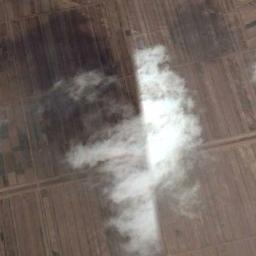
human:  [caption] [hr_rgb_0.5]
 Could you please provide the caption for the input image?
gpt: The white cloud is above bare farmland .

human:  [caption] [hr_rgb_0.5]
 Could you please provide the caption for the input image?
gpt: The cumulus clouds are located above the khaki farmland and the shadow of the clouds is on the farmland .

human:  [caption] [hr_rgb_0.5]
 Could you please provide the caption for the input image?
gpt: A thick white cloud floats on the deep blue sea .

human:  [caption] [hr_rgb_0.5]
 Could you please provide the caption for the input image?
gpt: White clouds on khaki field .

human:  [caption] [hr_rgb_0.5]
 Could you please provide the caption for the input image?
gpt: There are gray and white clouds over many brown farmlands .